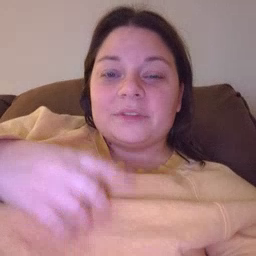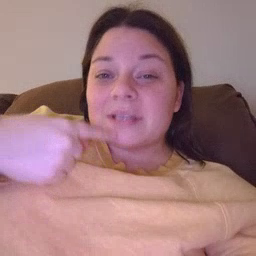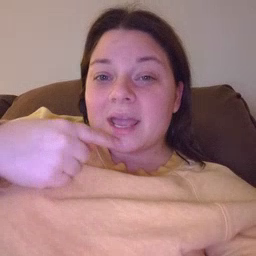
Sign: say